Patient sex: F
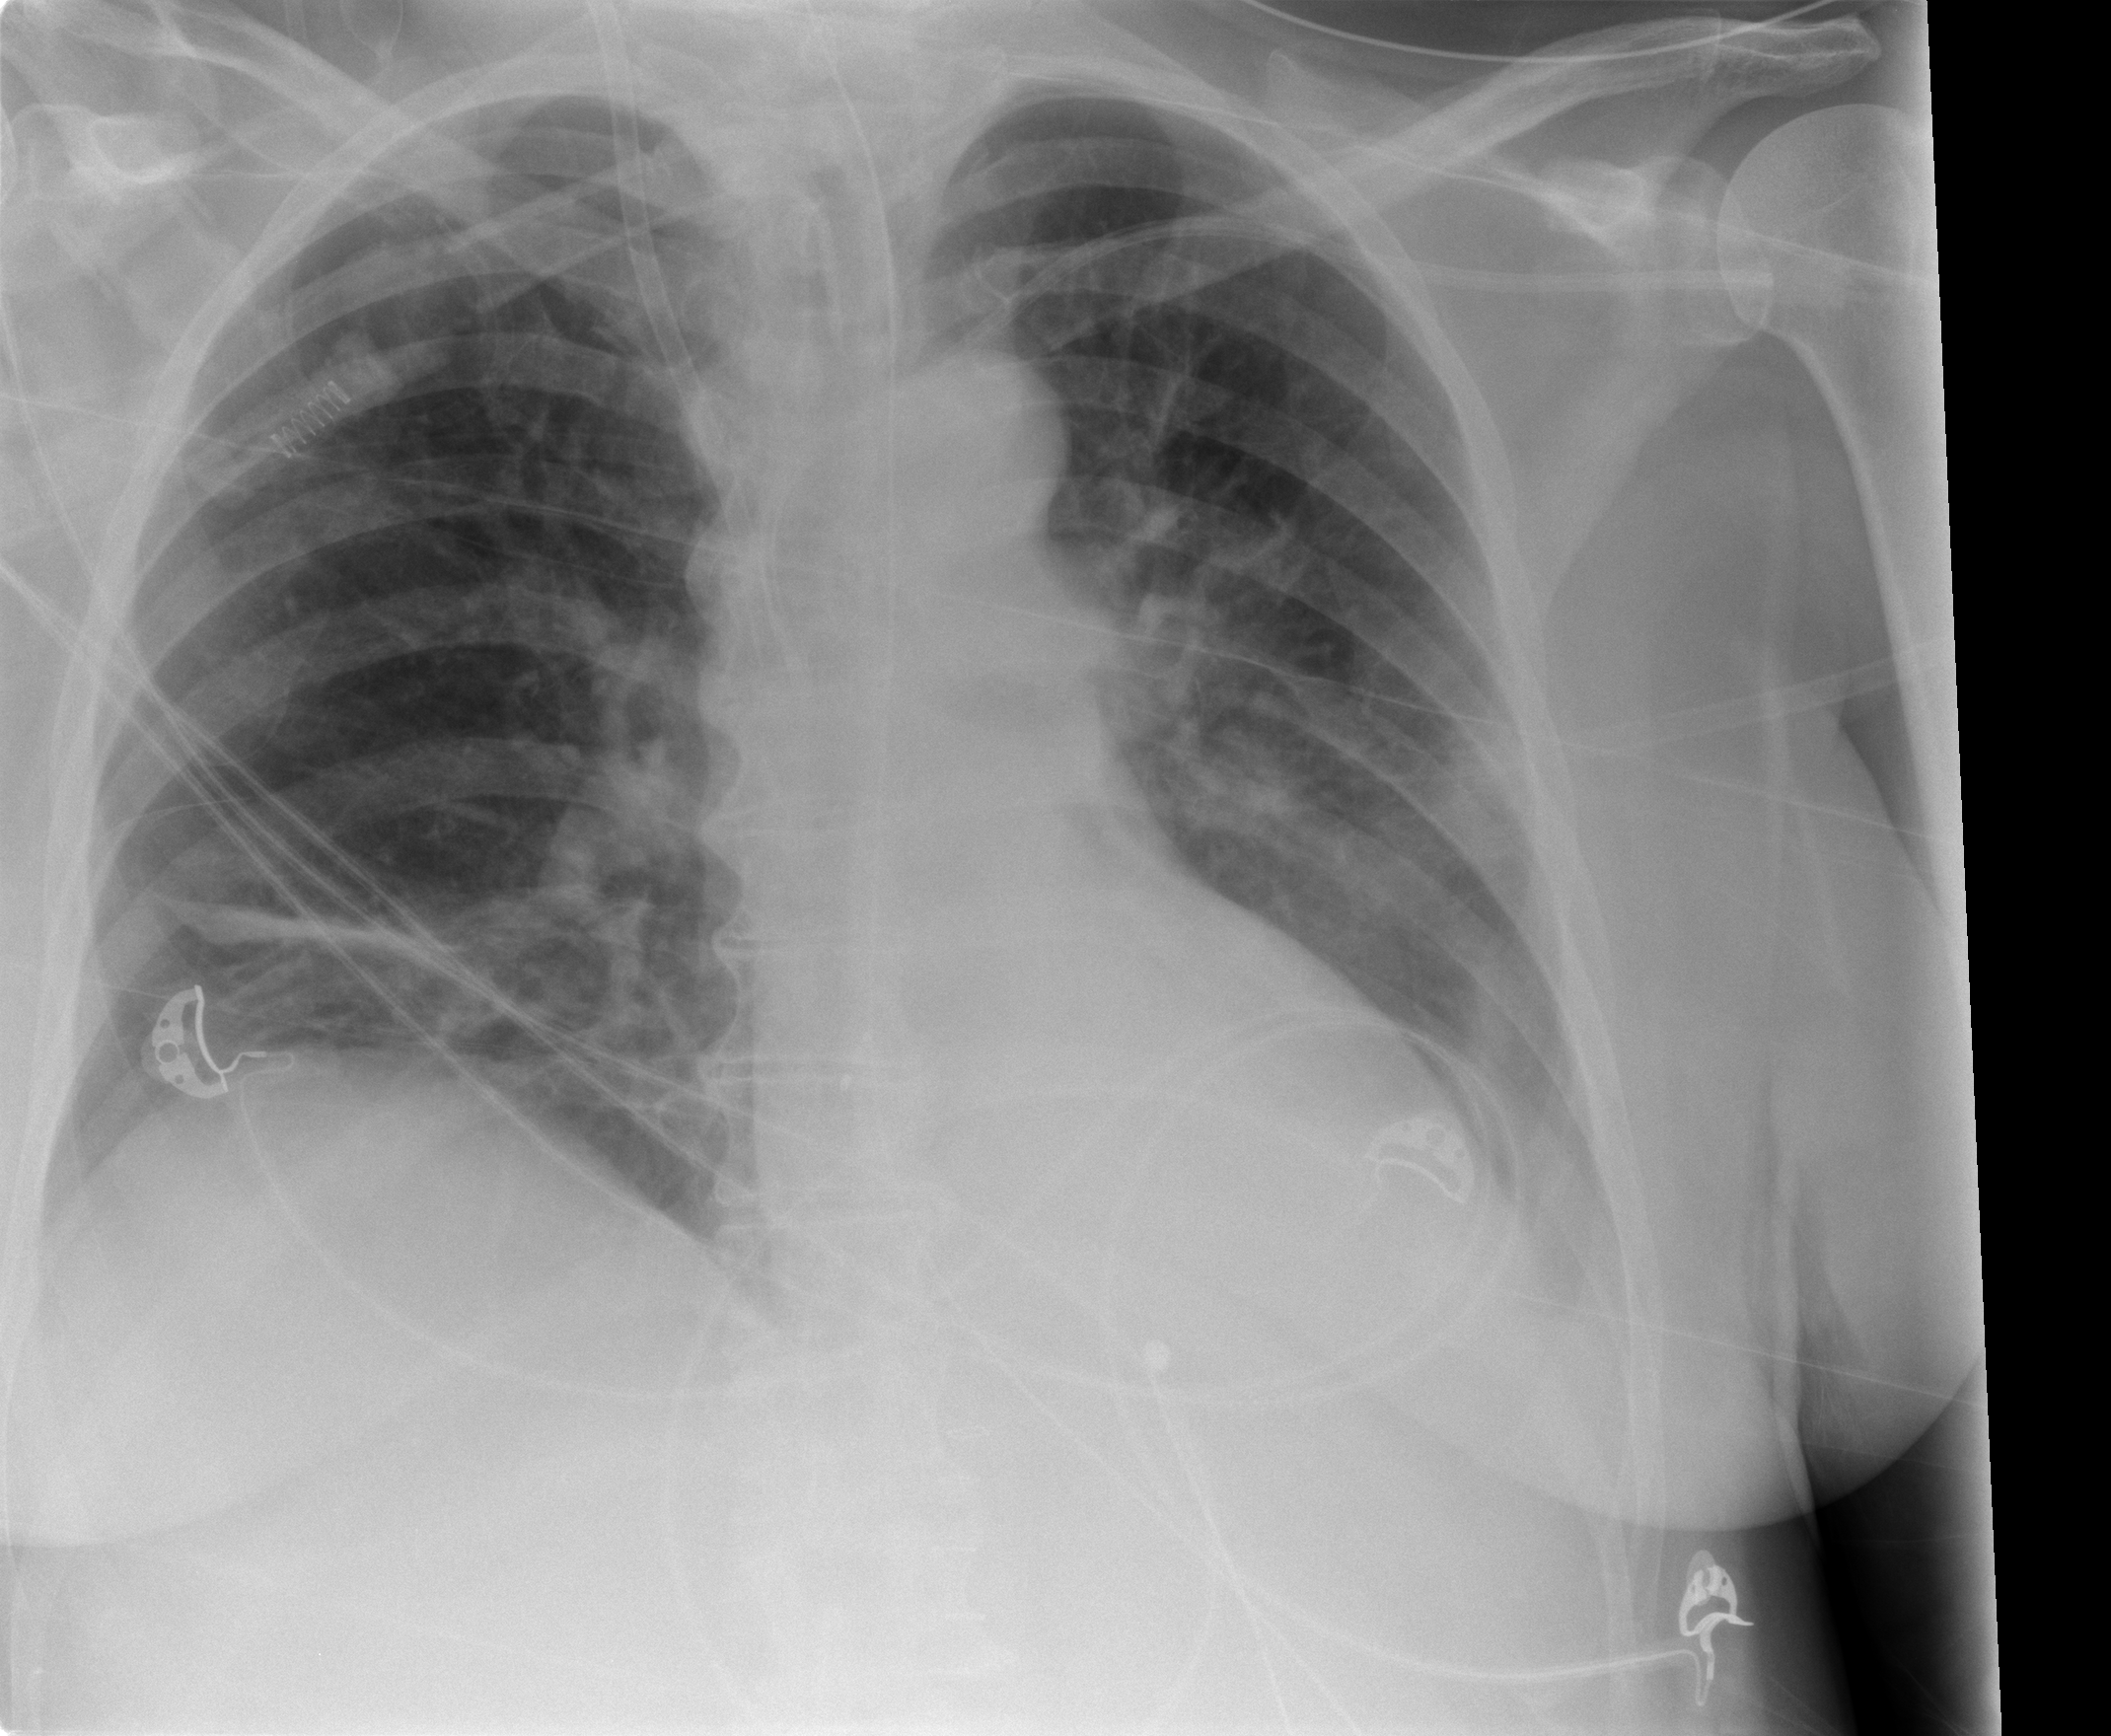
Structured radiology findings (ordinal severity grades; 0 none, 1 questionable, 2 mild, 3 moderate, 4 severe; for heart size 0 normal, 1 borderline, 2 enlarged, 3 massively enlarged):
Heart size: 2
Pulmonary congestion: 2
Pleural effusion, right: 0
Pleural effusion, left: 2
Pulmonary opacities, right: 0
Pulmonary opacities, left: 0
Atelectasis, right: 2
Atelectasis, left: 2